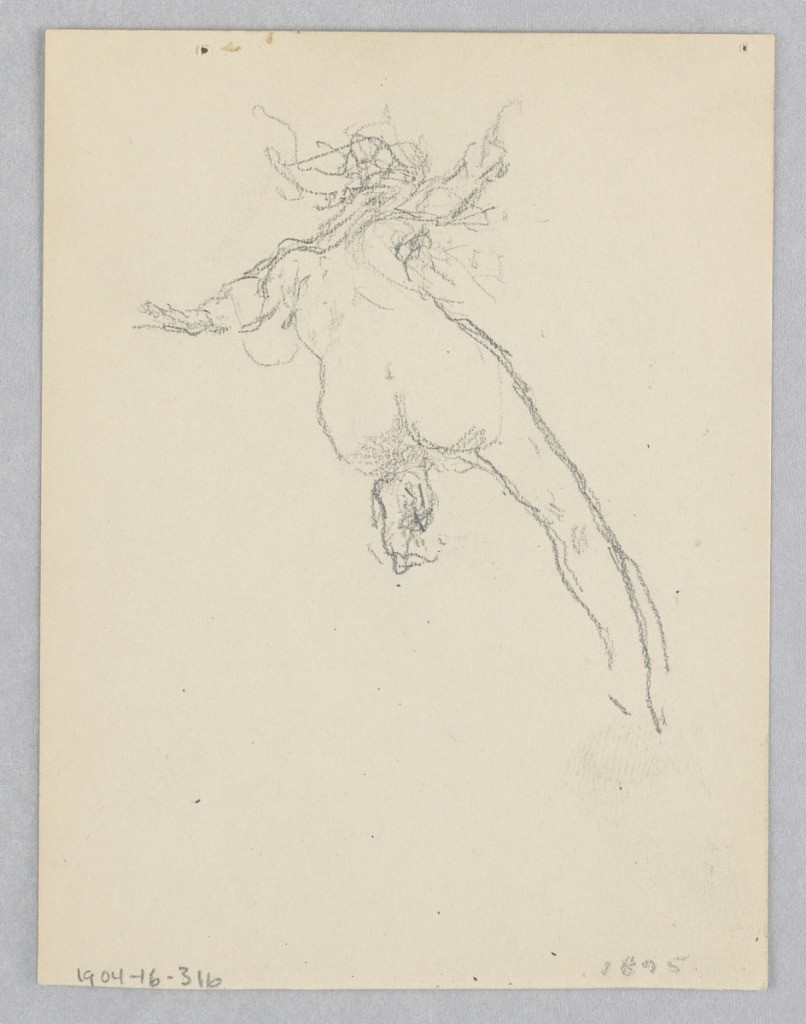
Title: Study for a dancing woman, “Moods to Music,” Mendelssohn Glee Club, New York, NY
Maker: Robert Frederick Blum, American, 1857–1903
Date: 1895
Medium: Graphite on wove paper
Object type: Drawing
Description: Recto: Sketch of a female figure in Classical drapery dancing; Verso: Sketch of a female figure, nude, sitting on heel and seen fromt behind.